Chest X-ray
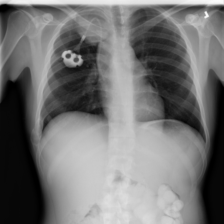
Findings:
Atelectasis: negative
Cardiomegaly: negative
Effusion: negative
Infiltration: negative
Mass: positive
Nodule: negative
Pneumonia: negative
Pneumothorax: negative
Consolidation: negative
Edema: negative
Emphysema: negative
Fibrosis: negative
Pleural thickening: negative
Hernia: negative